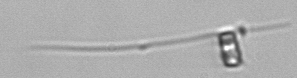
Label: Chaetoceros_similis